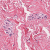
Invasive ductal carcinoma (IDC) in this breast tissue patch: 0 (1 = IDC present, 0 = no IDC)